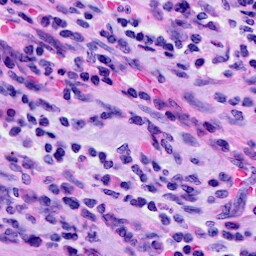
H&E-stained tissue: Cervix